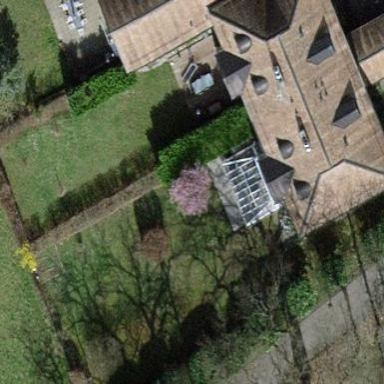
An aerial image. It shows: Garden surrounded by fence.